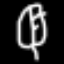
Label: leaf